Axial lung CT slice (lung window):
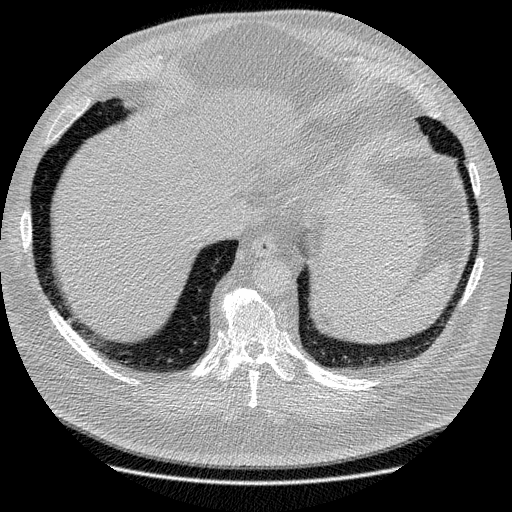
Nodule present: no